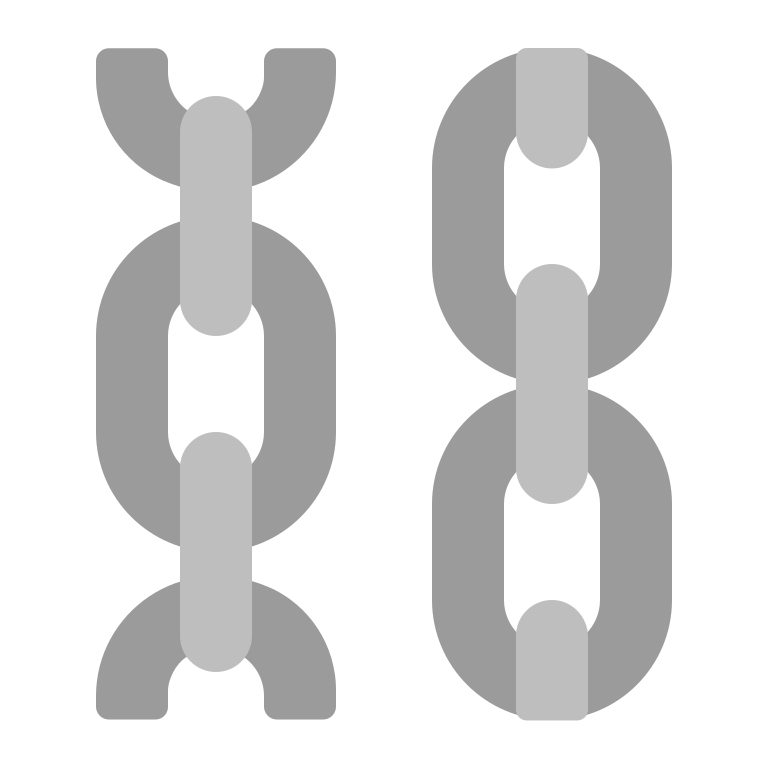
chains flat